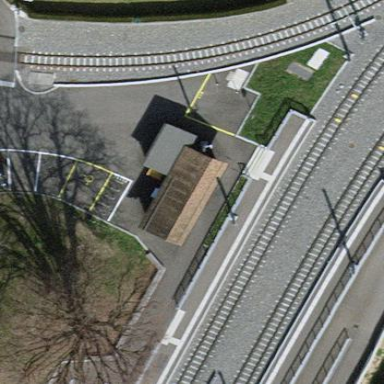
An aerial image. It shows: Train station building.